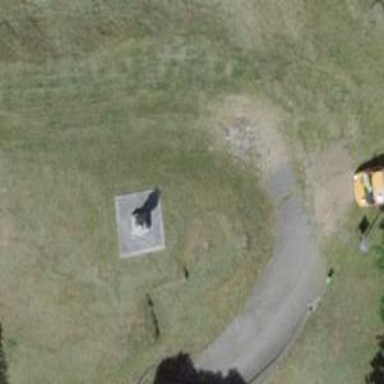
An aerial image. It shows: Statue is featured in the image.